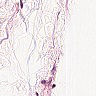
Metastatic tissue present: no